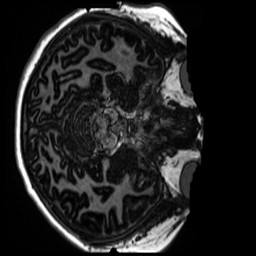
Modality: MP2RAGE
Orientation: axial
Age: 12
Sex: female
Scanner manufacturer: siemens
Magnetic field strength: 3 T
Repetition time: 4 s
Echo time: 0.00303 s